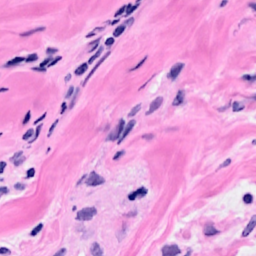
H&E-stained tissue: Breast